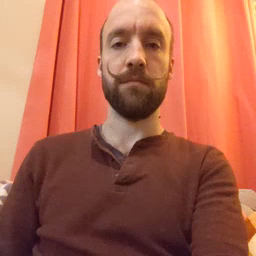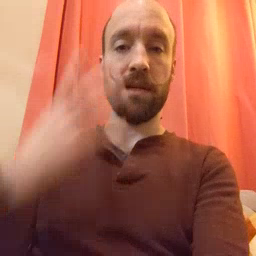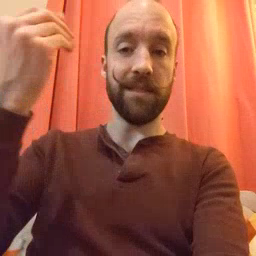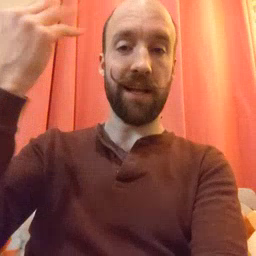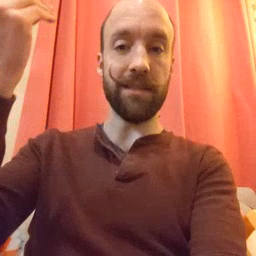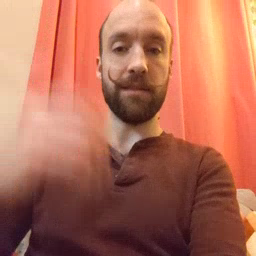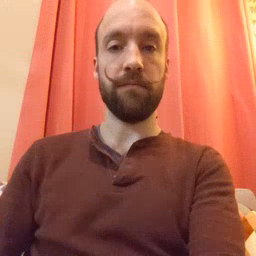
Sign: outside